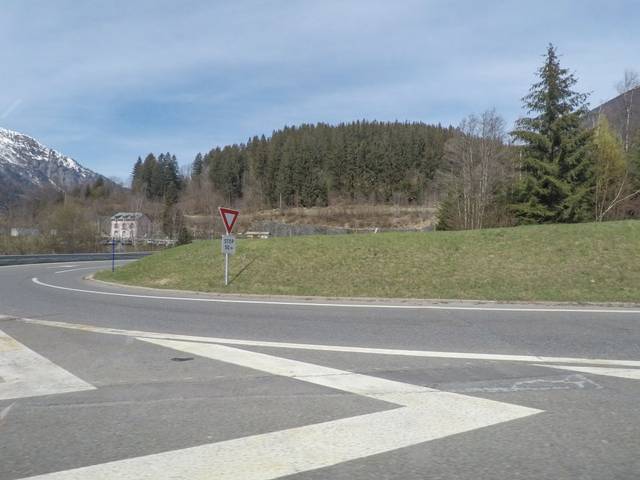
Region: France
Coordinates: 45.893, 6.799